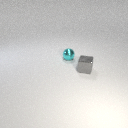
small gray metal cube in front of small cyan metal sphere